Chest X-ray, PA view. Patient: 44 years old, sex M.
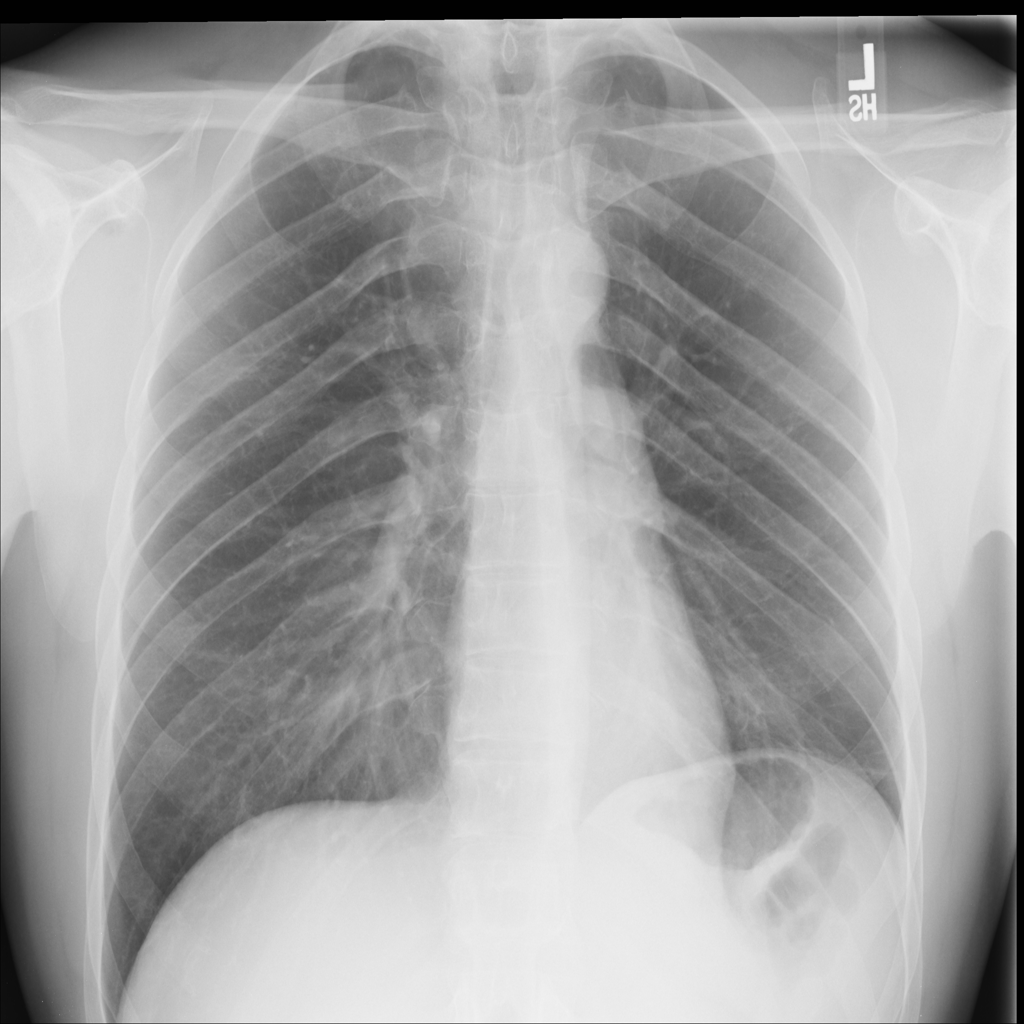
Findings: No Finding